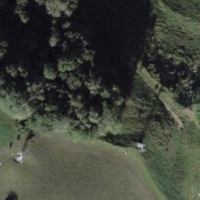
EUNIS habitat code: 41
Species observed at this site:
Pyrausta despicata
Polyommatus icarus